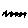
Label: zigzag